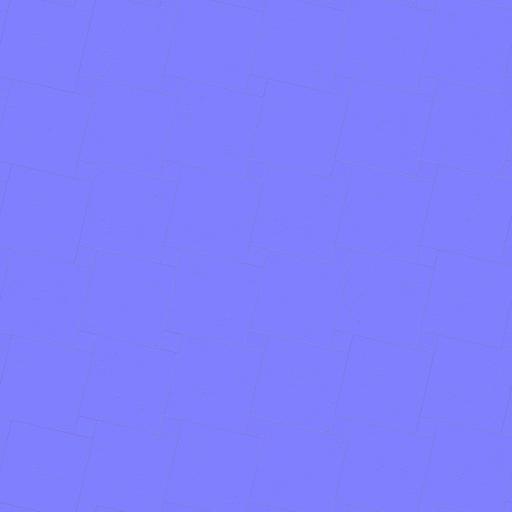
black marble rotated square tiled tiles tilted